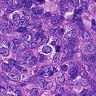
Metastatic tissue present: yes